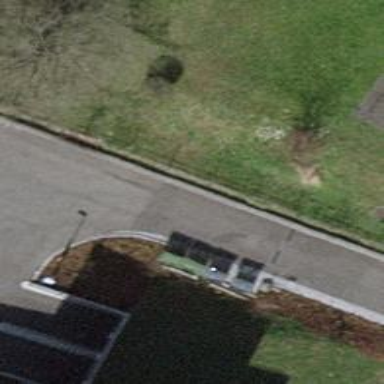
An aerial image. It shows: Bollard barrier.